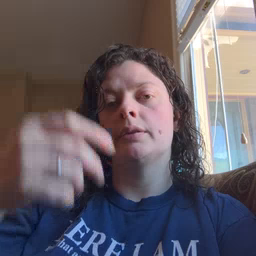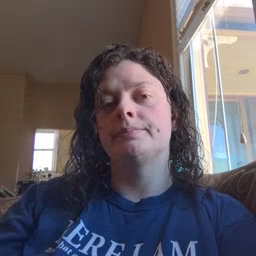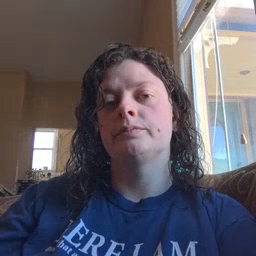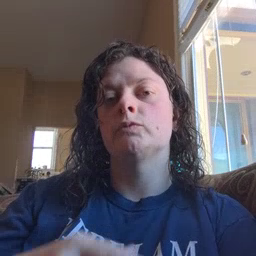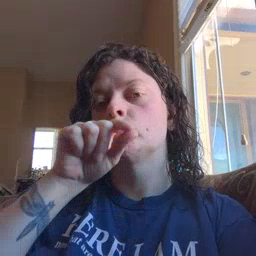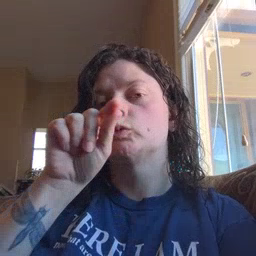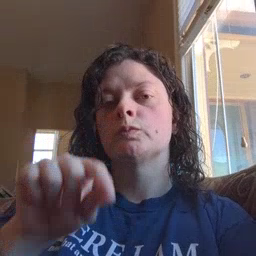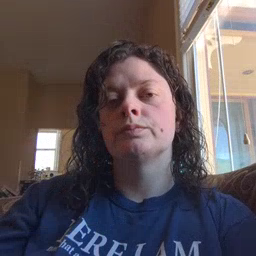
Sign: goose